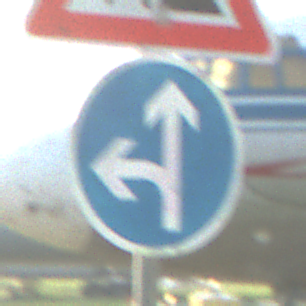
Verkehrszeichen: VorgeschriebeneFahrtrichtungGeradeausOderLinks
Zusatzzeichen oben: Arbeitsstelle
Umgebung: Outdoor, Special
Tageszeit: SunriseSunset
Wetter: Clear
Licht: Natural
Jahreszeit: NotSpecified
Kontrast: MediumContrast